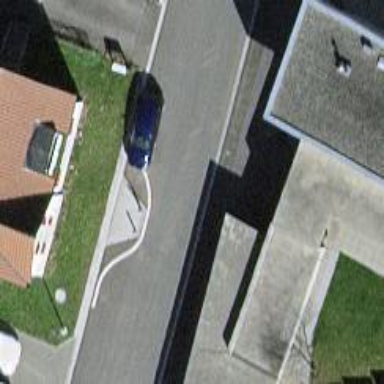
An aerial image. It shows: Chicane for traffic calming.